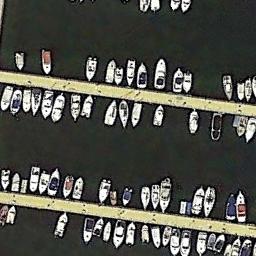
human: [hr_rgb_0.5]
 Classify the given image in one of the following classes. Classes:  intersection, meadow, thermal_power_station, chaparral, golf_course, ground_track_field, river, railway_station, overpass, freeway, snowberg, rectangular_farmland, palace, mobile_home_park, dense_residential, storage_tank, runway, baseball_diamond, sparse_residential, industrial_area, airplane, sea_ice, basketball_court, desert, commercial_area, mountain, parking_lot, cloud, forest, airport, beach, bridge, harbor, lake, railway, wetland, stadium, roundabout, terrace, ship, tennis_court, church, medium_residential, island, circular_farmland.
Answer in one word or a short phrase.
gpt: harbor